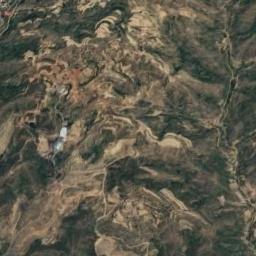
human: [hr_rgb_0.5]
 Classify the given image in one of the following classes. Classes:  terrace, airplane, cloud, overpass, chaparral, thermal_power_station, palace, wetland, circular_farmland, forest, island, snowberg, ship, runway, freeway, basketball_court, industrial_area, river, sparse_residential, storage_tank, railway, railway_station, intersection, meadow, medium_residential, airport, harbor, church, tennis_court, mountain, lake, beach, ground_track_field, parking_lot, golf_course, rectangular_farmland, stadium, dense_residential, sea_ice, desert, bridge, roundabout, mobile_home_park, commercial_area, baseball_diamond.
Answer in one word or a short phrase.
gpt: mountain